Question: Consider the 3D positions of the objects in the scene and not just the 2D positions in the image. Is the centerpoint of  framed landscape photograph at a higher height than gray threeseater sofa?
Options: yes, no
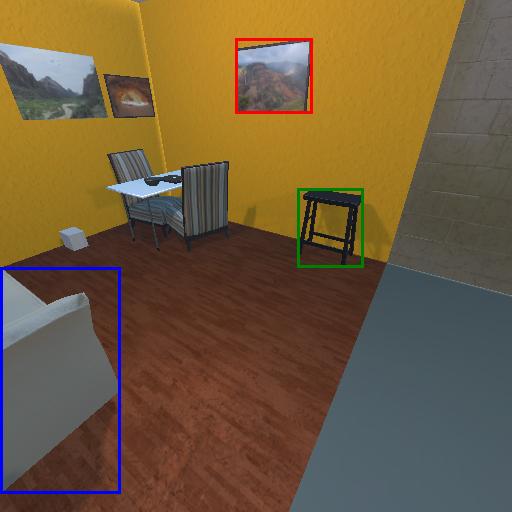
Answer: yes